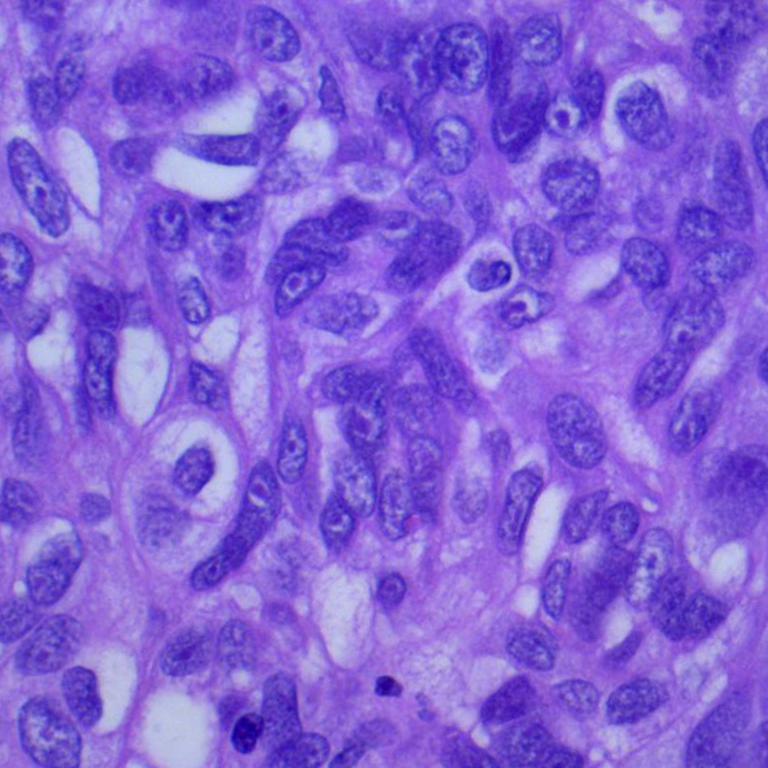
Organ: lung
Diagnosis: squamous carcinomas